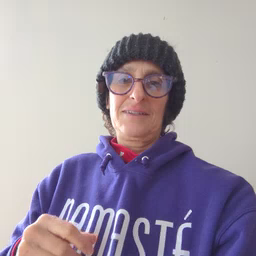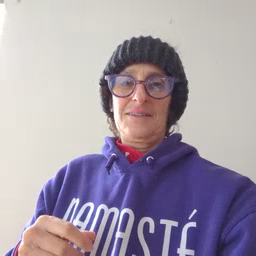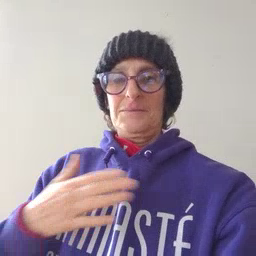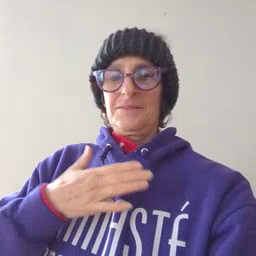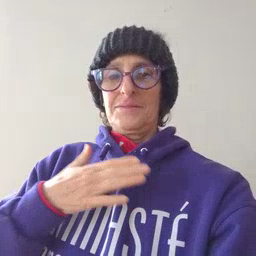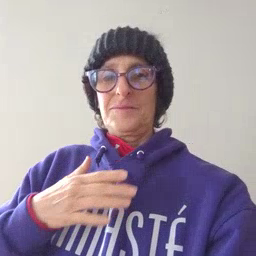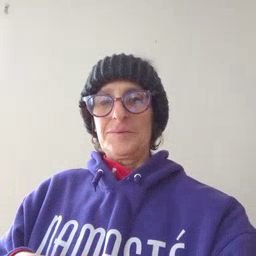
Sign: minemy